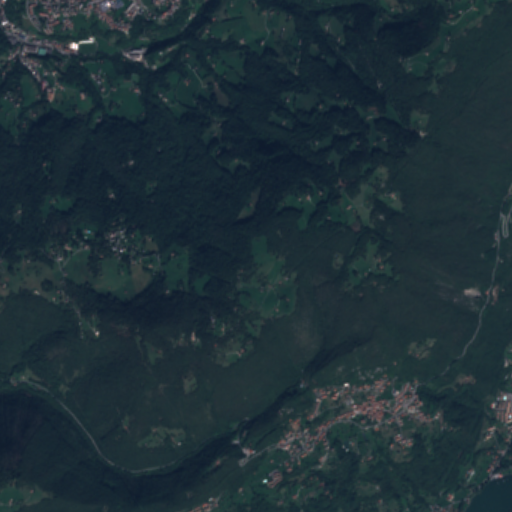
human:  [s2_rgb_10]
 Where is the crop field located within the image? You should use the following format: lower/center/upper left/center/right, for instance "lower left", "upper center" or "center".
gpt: The crop field is located in the lower right of the image.
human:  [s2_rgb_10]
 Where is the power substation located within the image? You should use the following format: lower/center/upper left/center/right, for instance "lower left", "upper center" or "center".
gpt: The power substation is located in the lower center of the image.
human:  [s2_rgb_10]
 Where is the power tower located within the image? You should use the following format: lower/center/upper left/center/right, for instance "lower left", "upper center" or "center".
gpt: The power tower is located in the lower of the image.
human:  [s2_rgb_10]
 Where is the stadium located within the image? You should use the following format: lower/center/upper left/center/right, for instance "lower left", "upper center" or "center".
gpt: The stadium is located in the upper left of the image.
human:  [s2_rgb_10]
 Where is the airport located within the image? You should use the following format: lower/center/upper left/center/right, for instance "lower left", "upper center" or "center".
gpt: There is no airport in the image.